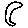
Label: moon